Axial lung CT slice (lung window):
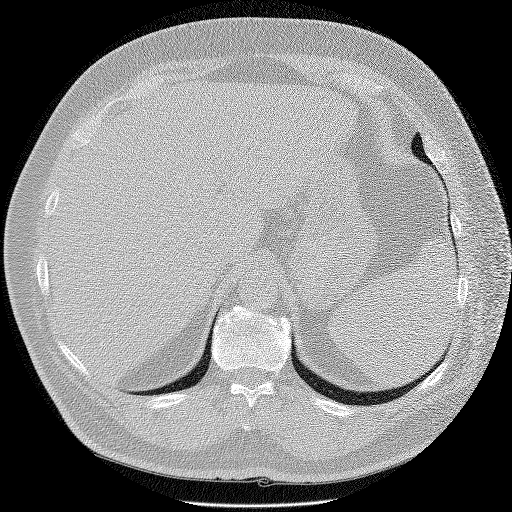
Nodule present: no